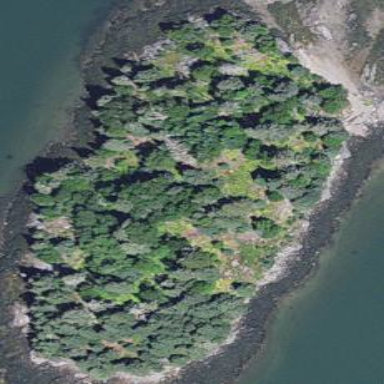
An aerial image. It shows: Island with natural coastline.